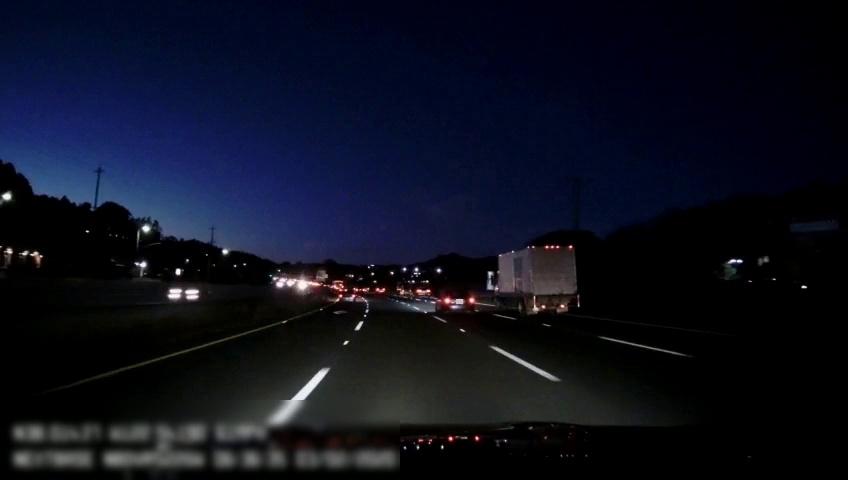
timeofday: Night
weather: Other
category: Drivable Space
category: Vehicles | Car
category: Vehicles | Truck
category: Vehicles | Other LV
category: Vehicles | SUV
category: Vehicles | Car
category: Vehicles | Car
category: Vehicles | SUV
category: Vehicles | Car
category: Lanes | Alternate Lane
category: Lanes | Current Lane
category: Lanes | Current Lane
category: Lanes | Alternate Lane
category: Lanes | Alternate Lane